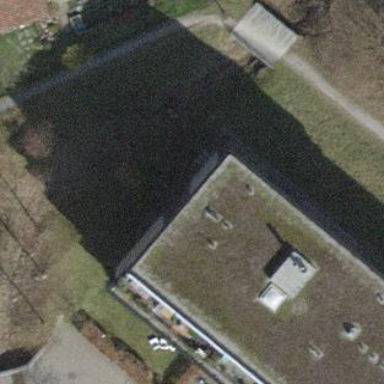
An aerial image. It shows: Flat-roofed apartment building.